Field crop: maize
Growth stage: 2
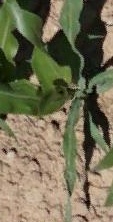
Species: maize